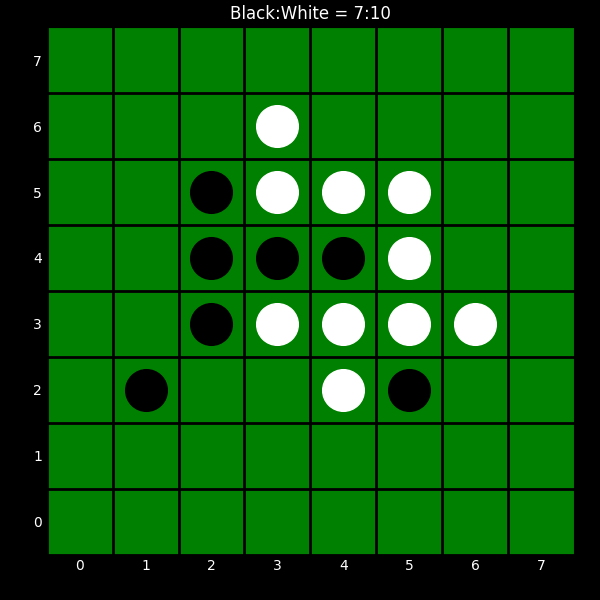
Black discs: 7
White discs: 10